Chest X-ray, AP view. Patient: 80 years old, sex M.
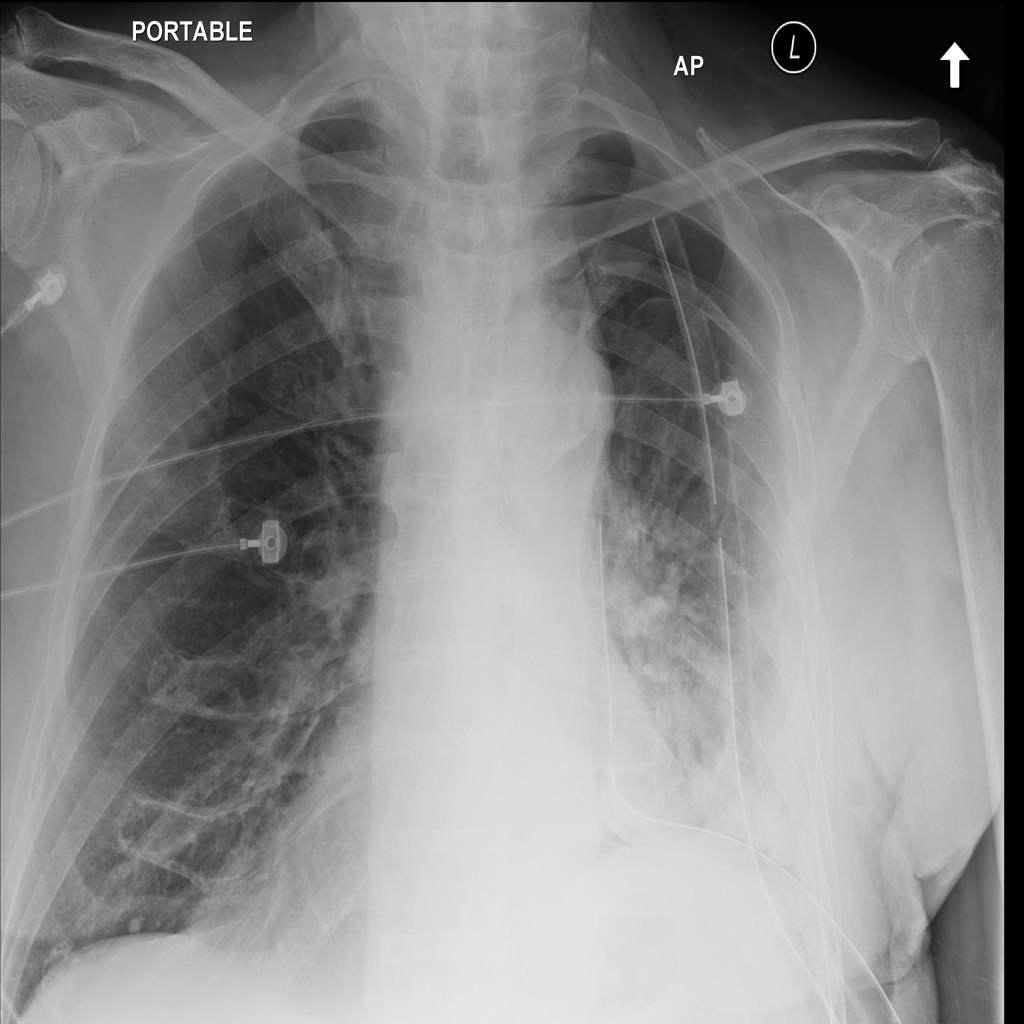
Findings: Pneumothorax